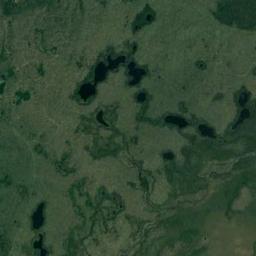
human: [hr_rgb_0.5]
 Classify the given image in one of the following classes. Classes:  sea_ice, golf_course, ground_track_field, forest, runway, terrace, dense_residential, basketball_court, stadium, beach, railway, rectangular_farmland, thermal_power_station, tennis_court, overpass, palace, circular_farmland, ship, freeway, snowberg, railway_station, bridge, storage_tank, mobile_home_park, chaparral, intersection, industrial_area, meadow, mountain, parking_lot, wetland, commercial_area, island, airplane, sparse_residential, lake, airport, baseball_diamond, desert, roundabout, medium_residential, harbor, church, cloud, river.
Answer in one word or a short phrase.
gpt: wetland